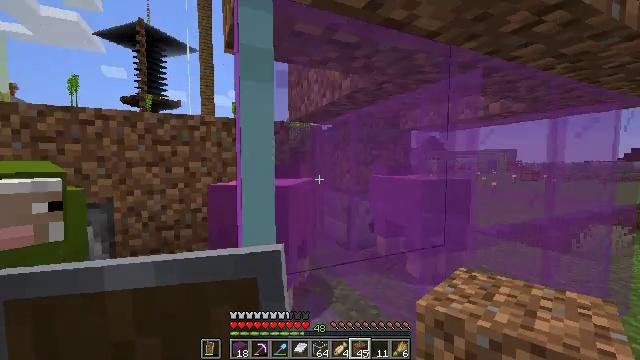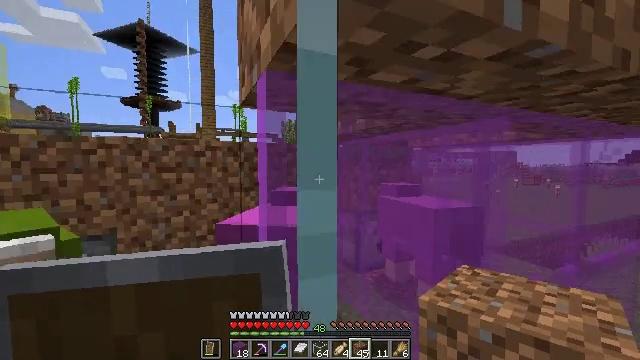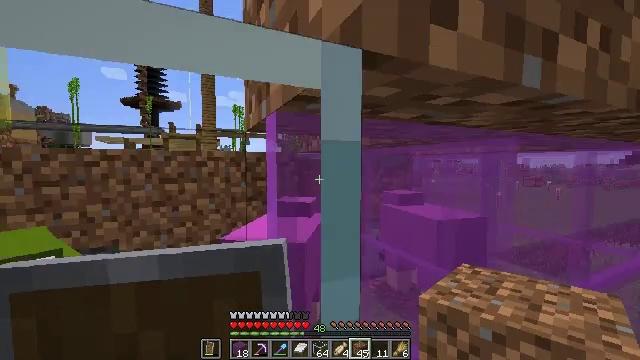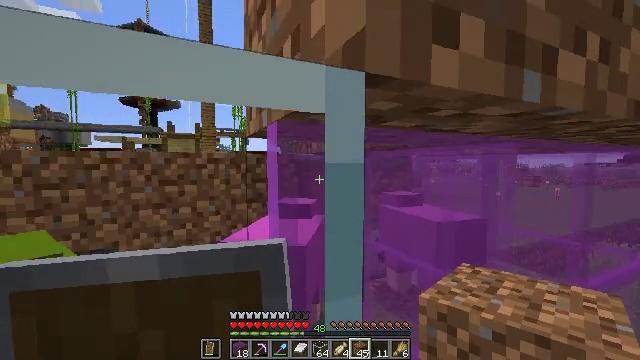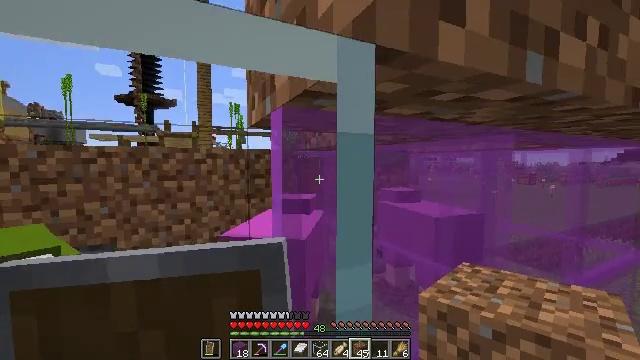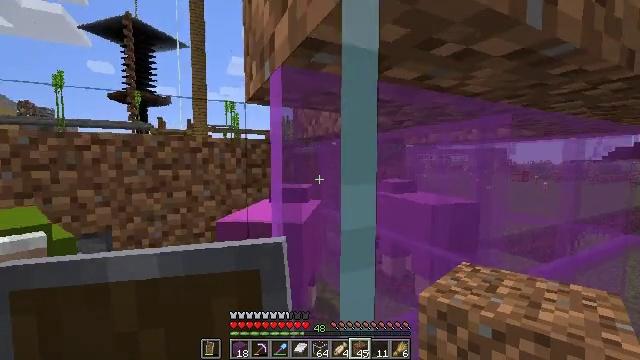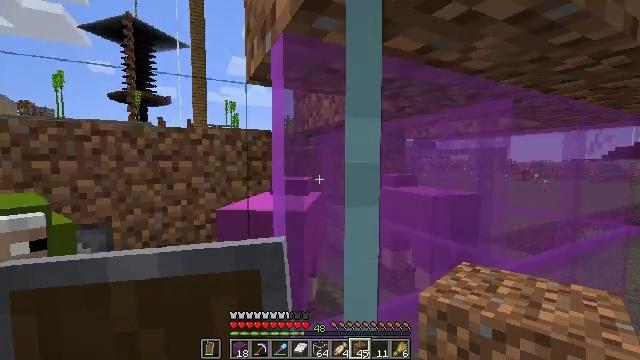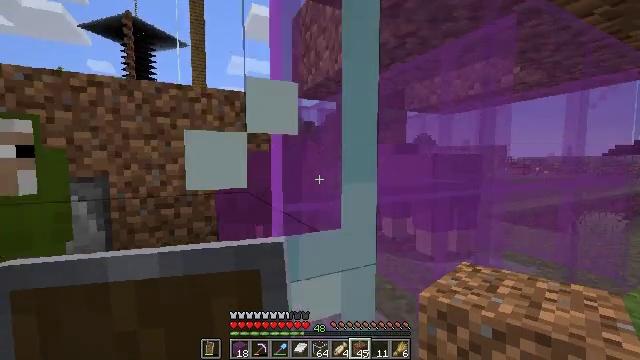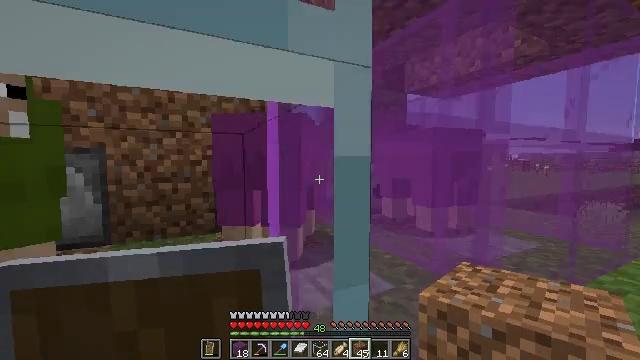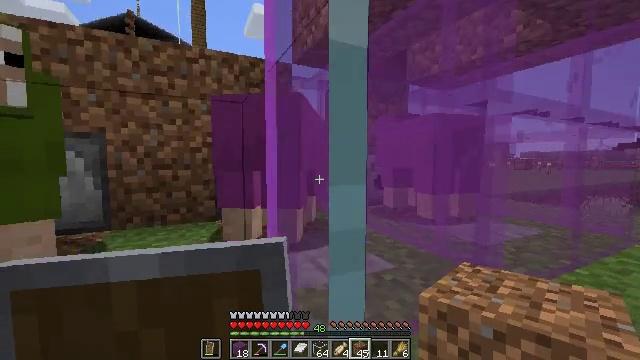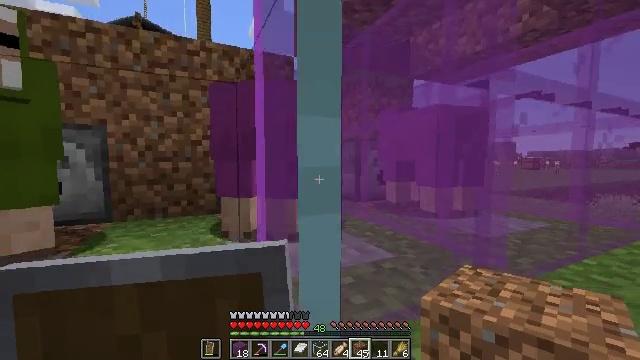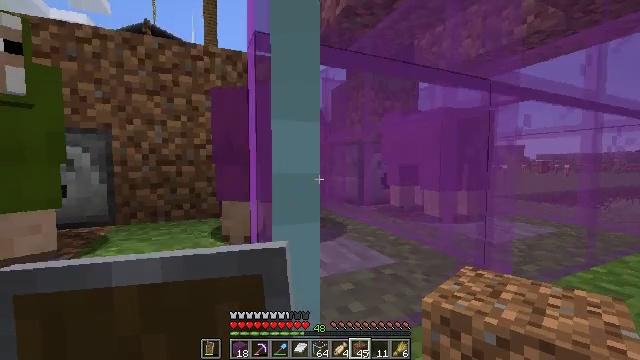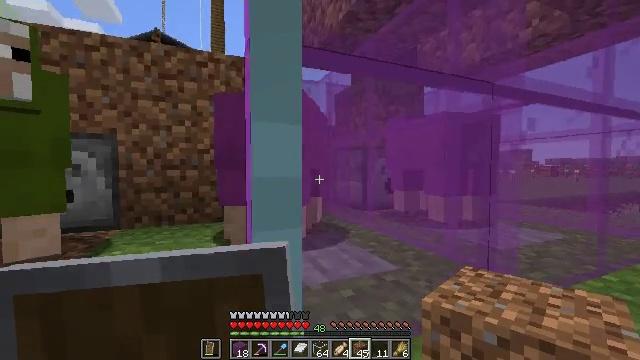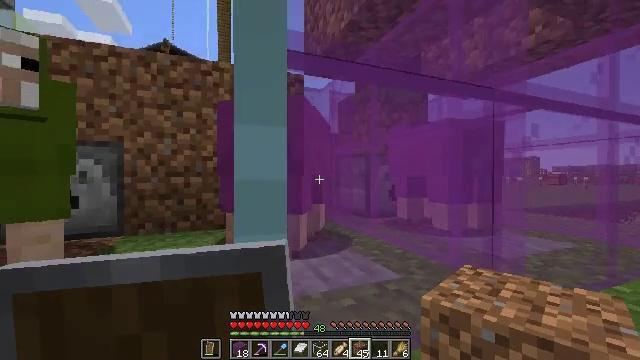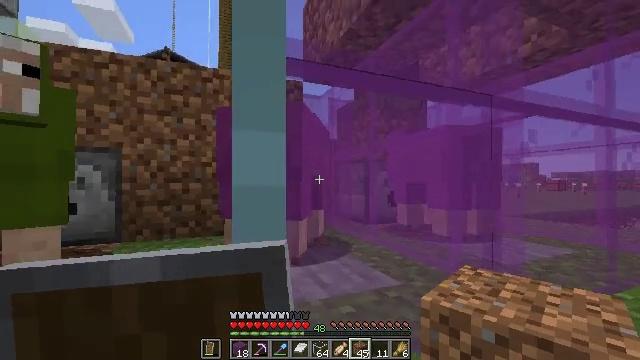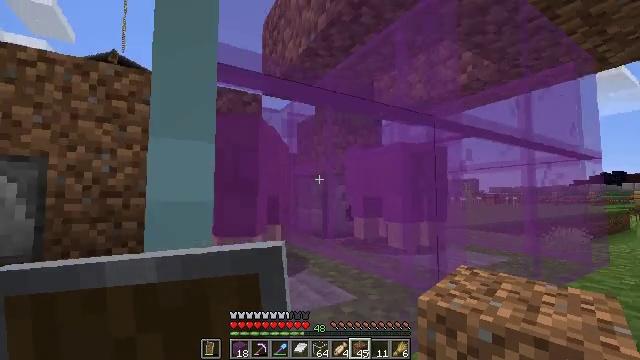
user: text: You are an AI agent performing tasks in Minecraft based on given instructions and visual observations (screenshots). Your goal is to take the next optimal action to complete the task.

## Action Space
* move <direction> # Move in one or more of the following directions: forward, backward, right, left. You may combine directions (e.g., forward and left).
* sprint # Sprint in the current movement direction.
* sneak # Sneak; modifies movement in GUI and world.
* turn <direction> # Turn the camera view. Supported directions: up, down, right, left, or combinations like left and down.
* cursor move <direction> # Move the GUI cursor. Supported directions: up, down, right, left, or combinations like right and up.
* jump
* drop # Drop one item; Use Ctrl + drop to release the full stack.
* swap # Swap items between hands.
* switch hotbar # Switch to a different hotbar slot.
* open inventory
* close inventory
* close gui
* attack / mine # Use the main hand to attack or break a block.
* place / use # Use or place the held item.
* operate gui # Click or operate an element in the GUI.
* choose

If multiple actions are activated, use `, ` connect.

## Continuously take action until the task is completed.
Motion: motion action
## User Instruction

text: Shatter the magenta stained glass pane.
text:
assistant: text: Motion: move forward
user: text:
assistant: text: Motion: move forward
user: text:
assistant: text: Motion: no_op
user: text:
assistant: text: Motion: no_op
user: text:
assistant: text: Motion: no_op
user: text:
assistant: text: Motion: move forward
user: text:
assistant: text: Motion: move forward
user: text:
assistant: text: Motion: move forward
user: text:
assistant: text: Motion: move forward
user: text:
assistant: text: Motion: move forward, turn left
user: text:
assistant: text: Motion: turn left
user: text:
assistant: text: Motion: turn left and up
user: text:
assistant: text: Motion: turn left and up
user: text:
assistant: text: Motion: turn up
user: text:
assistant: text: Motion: move forward, turn right and up
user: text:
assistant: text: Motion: move forward, turn right, jump
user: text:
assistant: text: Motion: move forward, turn right, jump
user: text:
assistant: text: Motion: move forward, turn left, jump
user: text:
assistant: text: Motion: move forward, turn left, jump
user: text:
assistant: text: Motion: move forward, turn left, jump
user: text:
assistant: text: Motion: move forward, turn left, jump
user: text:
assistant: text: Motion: move forward, turn left
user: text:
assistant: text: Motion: move forward, turn left
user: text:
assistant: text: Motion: move forward and move left
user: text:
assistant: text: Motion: move forward and move left
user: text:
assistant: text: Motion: move forward and move left, turn right and down
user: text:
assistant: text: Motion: move left, turn right and down
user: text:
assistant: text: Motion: turn right
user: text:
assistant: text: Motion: turn right
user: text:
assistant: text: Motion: turn right and down